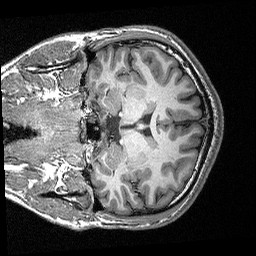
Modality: T1w
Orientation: coronal
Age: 19
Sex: male
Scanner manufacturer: siemens
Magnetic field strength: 3 T
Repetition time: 2.53 s
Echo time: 0.00309 s